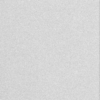
Label: dusty